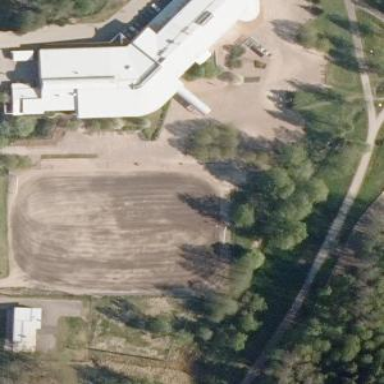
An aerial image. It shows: Multi-sport pitch with fine gravel surface for leisure land activities.